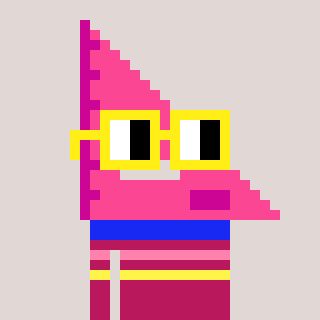
a pixel art character with square yellow glasses, a squadron ruler-shaped head and a darkpink-colored body on a warm background